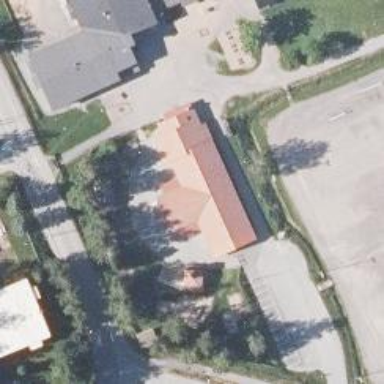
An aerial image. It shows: Kindergarten.